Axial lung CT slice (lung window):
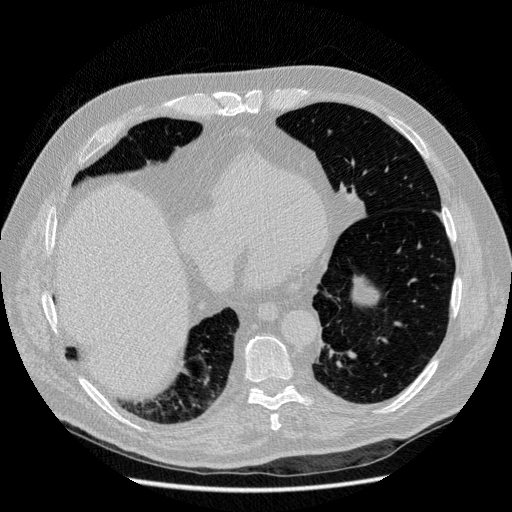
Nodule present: no